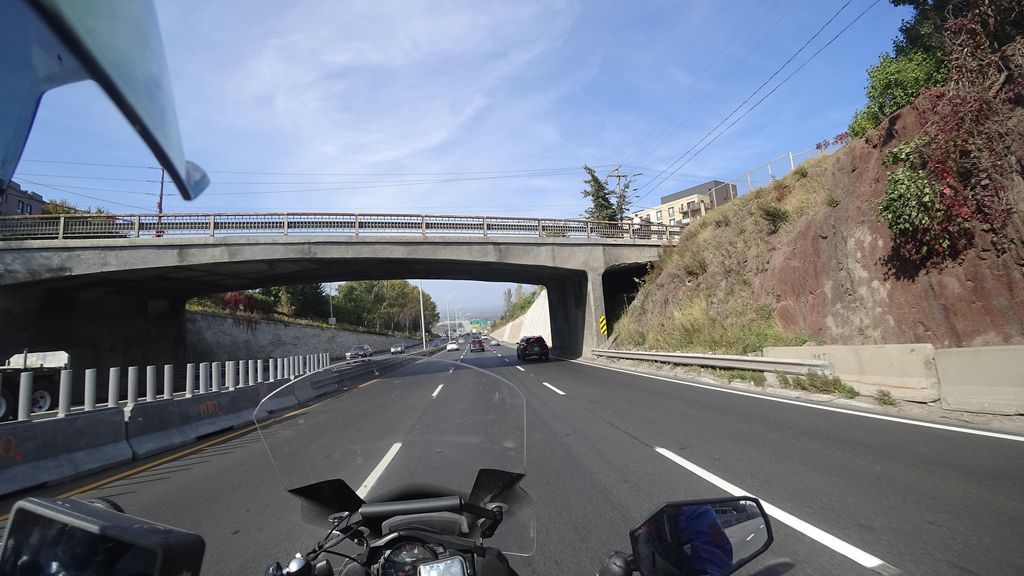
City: quebec_city